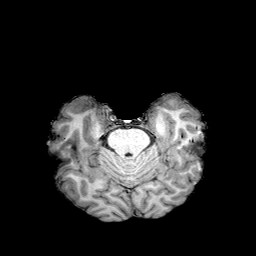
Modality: T1w
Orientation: coronal
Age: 37
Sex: male
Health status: healthy